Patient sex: M
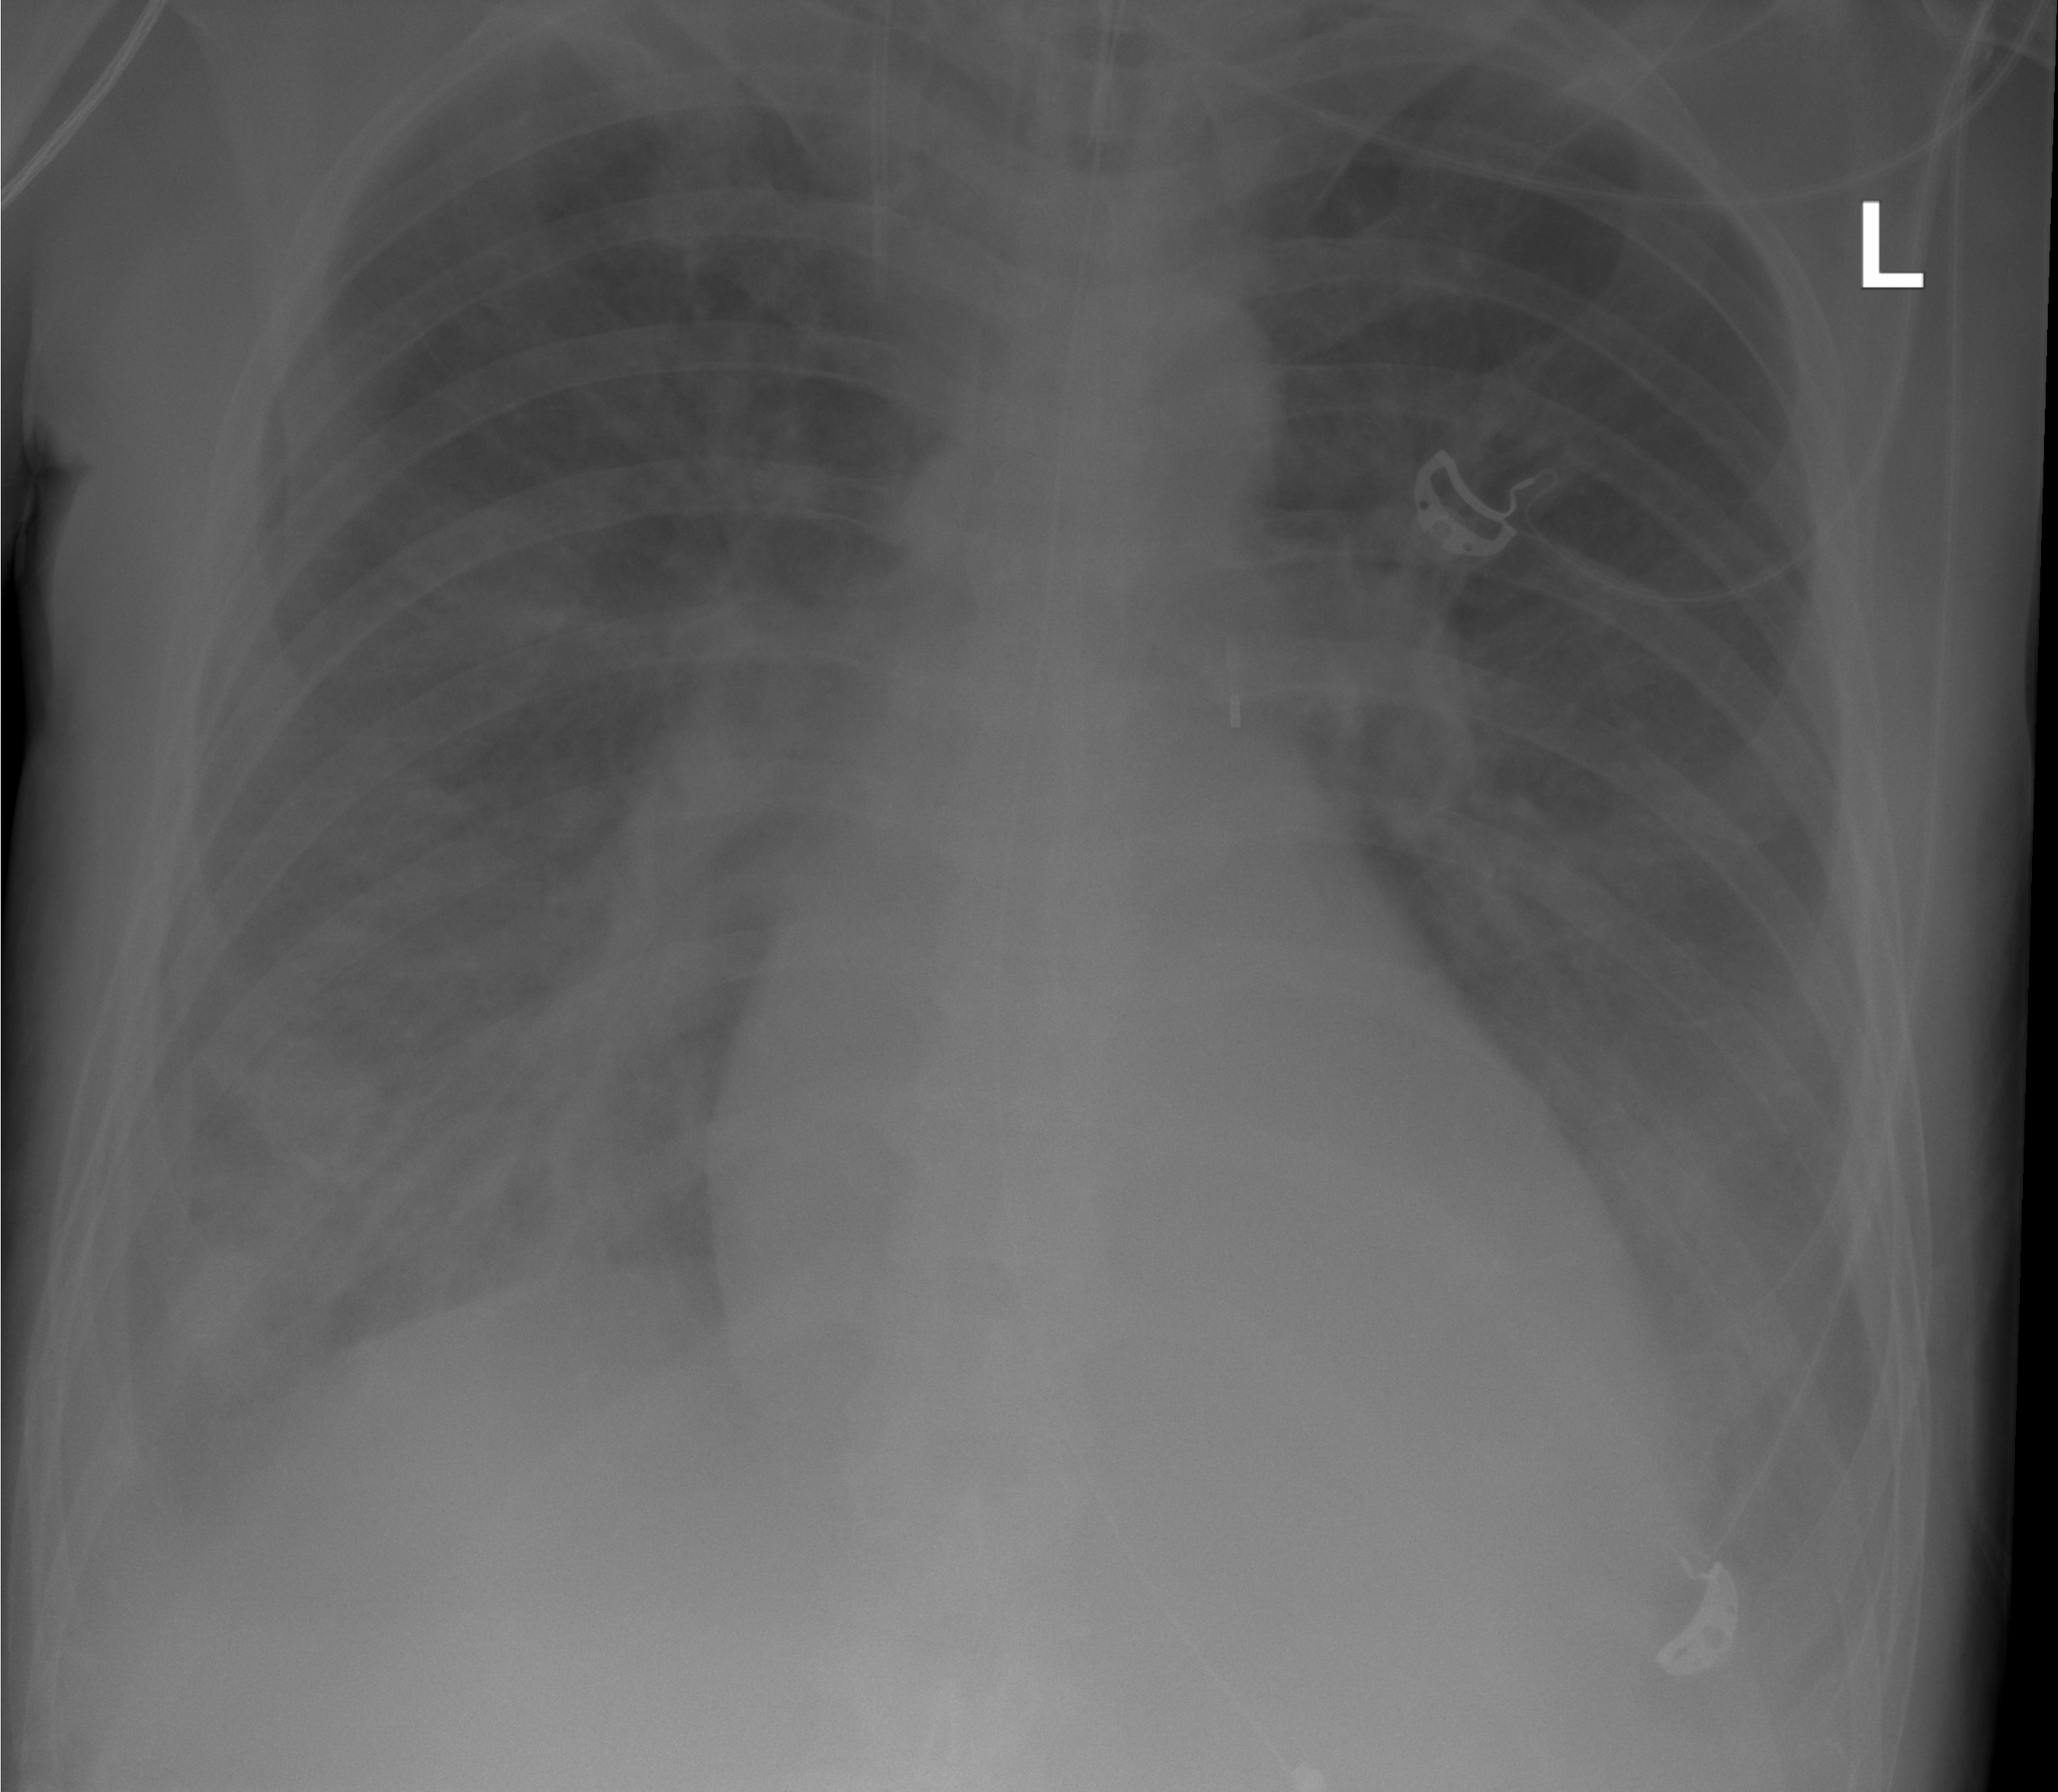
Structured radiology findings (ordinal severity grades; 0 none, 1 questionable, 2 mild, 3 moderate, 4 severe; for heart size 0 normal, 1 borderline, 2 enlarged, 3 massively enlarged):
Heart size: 2
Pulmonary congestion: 2
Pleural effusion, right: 3
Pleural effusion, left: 2
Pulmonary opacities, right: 2
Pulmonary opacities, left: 0
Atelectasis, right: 2
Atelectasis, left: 2